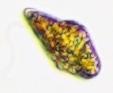
Label: Akashiwo